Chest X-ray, PA view. Patient: 59 years old, sex M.
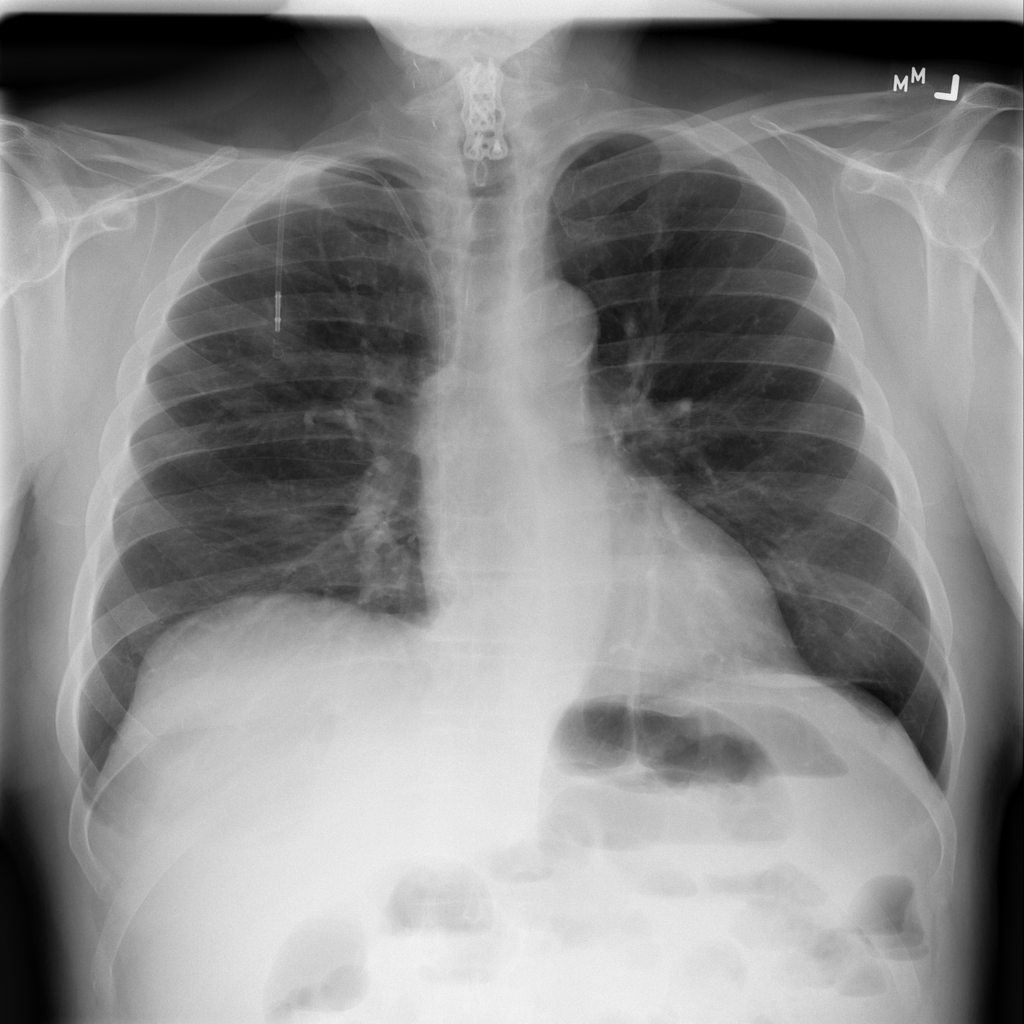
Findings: Atelectasis, Pleural_Thickening